Question: I have estimates of odds ratio with corresponding 95% CI of six pollutants overs 4 lag periods. How can I create a vertical plot similar to the attached figure in R? The figure below was created in SPSS.
Sample data that produced the figure is the following:
'''
lag pollut or lcl ucl
0 CO 0.97 0.90 1.06
0 PM10 1.00 0.91 1.09
0 NO 0.97 0.92 1.02
0 NO2 1.01 0.89 1.15
0 SO2 0.97 0.85 1.11
0 Ozone 1.00 0.87 1.15
1 CO 1.03 0.95 1.10
1 PM10 0.93 0.86 1.01
1 NO 1.01 0.97 1.06
1 NO2 1.08 0.97 1.20
1 SO2 0.94 0.84 1.04
1 Ozone 0.94 0.84 1.04
2 CO 1.09 1.02 1.16
2 PM10 1.04 0.96 1.13
2 NO 1.04 1.00 1.08
2 NO2 1.07 0.96 1.18
2 SO2 1.05 0.95 1.17
2 Ozone 0.93 0.84 1.03
3 CO 0.98 0.91 1.06
3 PM10 1.14 1.05 1.24
3 NO 0.99 0.95 1.04
3 NO2 1.01 0.91 1.12
3 SO2 1.11 1.00 1.23
3 Ozone 1.00 0.90 1.11
'''

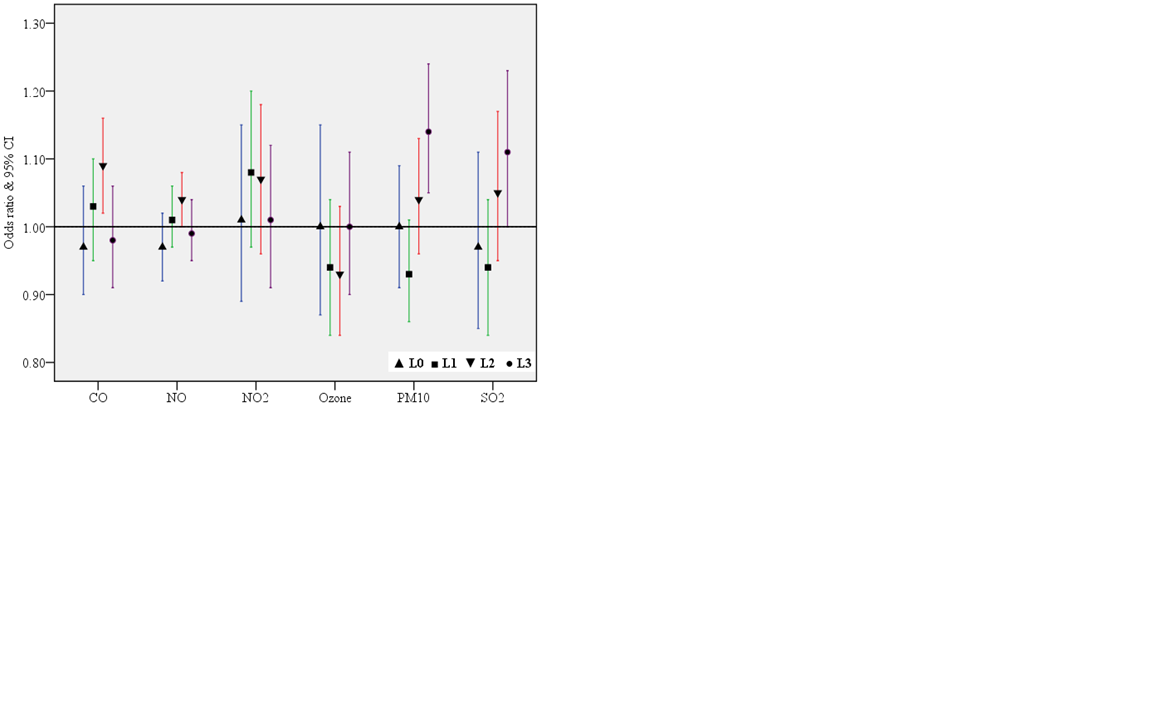
Answer: Assuming your data are in 'datf'...
I'd sort it first into just what you want order wise.
'''
datf <- datf[order(datf$pollut, datf$lag), ]
'''
You want a space before and after every lab grouping so I'd add some extra rows in that are NA. That makes it easier because then you'll automatically have blanks in your plot calls.
'''
datfPlusNA <- lapply(split(datf, datf$pollut), function(x) rbind(NA, x, NA))
datf <- do.call(rbind, datfPlusNA)
'''
Now that you have your data.frame sorted and with the extra NAs the plotting is easy.
'''
nr <- nrow(datf) # find out how many rows all together
with(datf, {# this allows entering your commands more succinctly
# first you could set up the plot so you can select the order of drawing
plot(1:nr, or, ylim = c(0.8, 1.3), type = 'n', xaxt = 'n', xlab = '', ylab = 'Odds Ratio and 95% CI', frame.plot = TRUE, panel.first = grid(nx = NA, ny = NULL))
# arrows(1:nr, lcl, 1:nr, ucl, length = 0.02, angle = 90, code = 3, col = factor(lag))
# you could use arrows above but you don't want ends so segments is easier
segments(1:nr, lcl, 1:nr, ucl, col = factor(lag))
# add your points
points(1:nr, or, pch = 19, cex = 0.6)
xLabels <- na.omit(unique(pollut))
axis(1, seq(4, 34, by = 6) - 0.5, xLabels)
})
abline(h = 1.0)
'''
There are packages that make this kind of thing easier but if you can do it like this you can start doing any graphs that you can imagine.